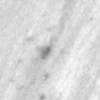
Label: change